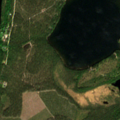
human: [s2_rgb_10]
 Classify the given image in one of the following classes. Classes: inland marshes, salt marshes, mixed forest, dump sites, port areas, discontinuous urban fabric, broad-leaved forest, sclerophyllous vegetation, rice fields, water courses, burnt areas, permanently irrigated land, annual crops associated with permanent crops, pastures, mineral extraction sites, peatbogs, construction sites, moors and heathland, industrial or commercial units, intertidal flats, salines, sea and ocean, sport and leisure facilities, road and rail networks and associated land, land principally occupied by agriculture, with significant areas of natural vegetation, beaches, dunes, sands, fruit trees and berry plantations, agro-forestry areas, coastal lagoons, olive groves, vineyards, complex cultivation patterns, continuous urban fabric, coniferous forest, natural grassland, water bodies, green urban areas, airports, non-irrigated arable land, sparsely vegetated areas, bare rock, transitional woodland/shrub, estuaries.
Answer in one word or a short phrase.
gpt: coniferous forest, transitional woodland/shrub, water courses, water bodies